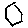
Label: hexagon